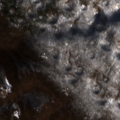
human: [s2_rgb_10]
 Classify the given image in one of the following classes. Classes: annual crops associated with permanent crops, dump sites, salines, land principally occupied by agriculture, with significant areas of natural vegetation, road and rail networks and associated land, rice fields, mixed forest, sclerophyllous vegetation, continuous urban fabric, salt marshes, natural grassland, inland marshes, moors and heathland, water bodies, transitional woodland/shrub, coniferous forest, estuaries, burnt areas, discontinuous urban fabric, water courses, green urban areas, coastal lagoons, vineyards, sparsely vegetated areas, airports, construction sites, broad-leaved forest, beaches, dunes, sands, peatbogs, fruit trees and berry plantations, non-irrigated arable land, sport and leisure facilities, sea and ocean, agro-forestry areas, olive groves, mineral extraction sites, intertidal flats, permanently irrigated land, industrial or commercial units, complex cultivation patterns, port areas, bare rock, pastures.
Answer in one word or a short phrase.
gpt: broad-leaved forest, mixed forest, transitional woodland/shrub